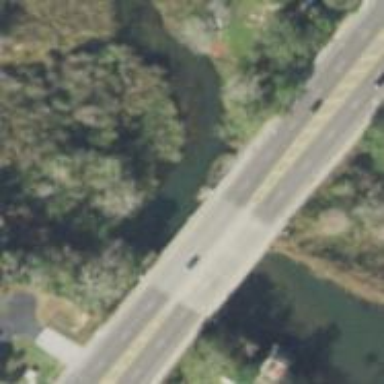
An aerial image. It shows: Secondary road with bridge.